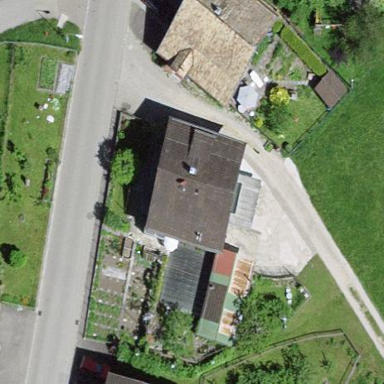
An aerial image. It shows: Residential building.